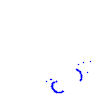
Particle: proton